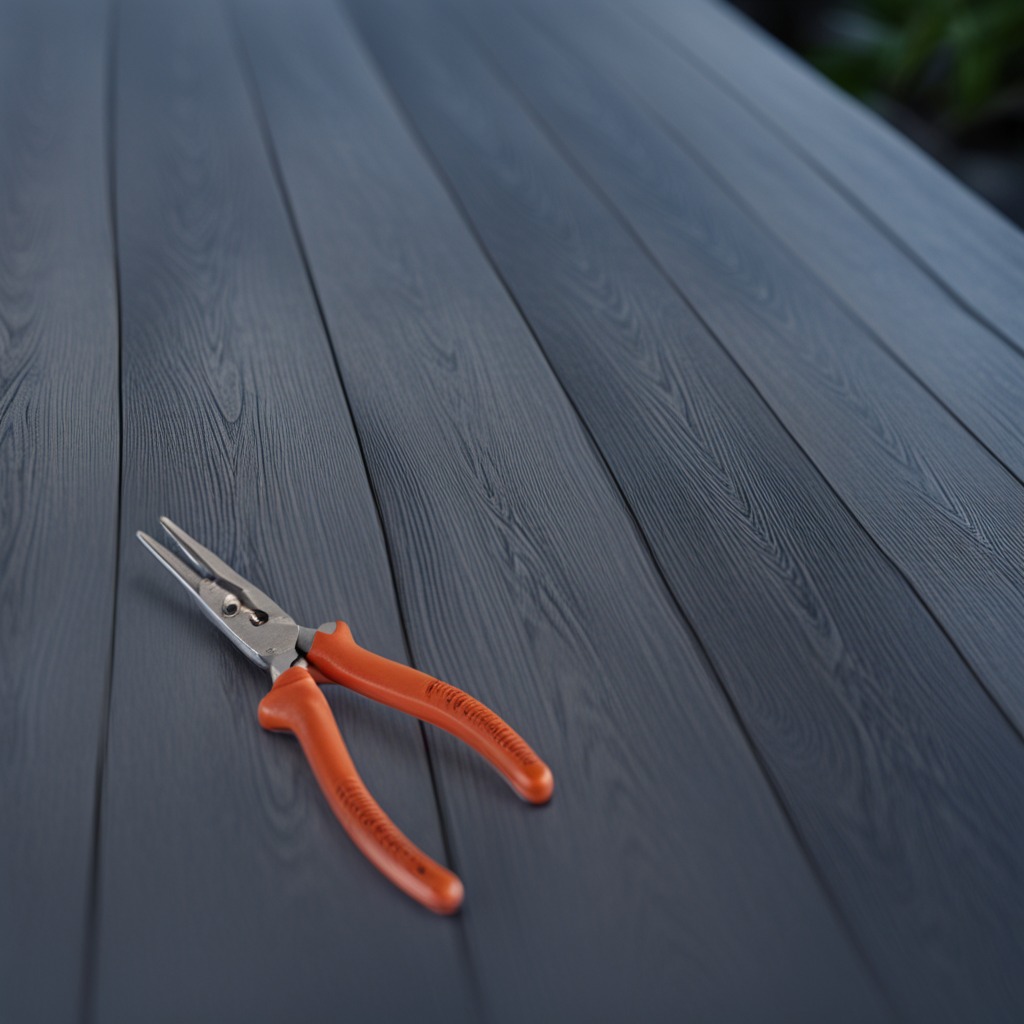
A plier lies on the old table in the small garage at twilight.